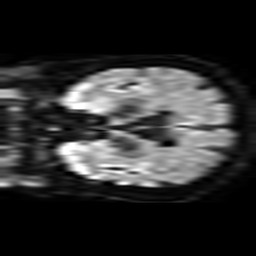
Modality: TRACE
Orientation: coronal
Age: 61
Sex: female
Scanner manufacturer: philips
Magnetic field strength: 3 T
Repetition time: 3.339 s
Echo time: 0.076 s